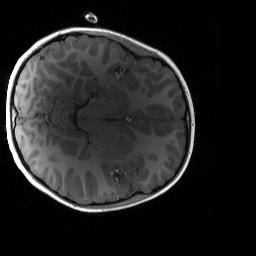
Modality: T1w
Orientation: axial
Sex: female
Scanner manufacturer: siemens
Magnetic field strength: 3 T
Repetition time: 1.9 s
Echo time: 0.00243 s